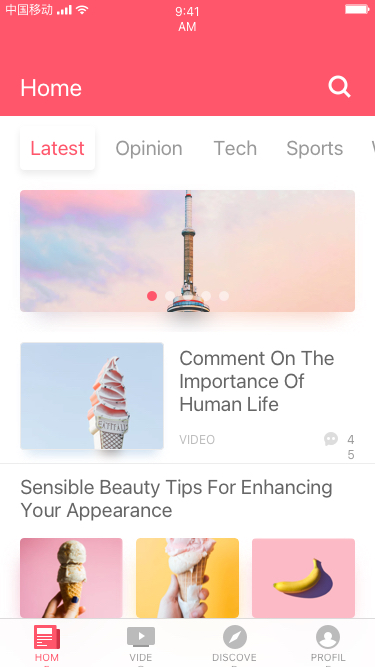
Text in this UI design:
Home
Latest
Opinion
Tech
Sports
World
Comment On The Importance Of Human Life
VIDEO
45
Sensible Beauty Tips For Enhancing Your Appearance
221
FASHION